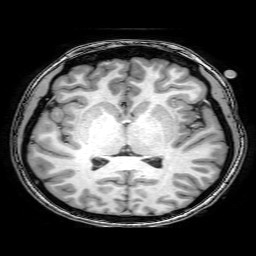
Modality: T1w
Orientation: coronal
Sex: female
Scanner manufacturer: philips
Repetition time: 0.008177 s
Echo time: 0.00374 s